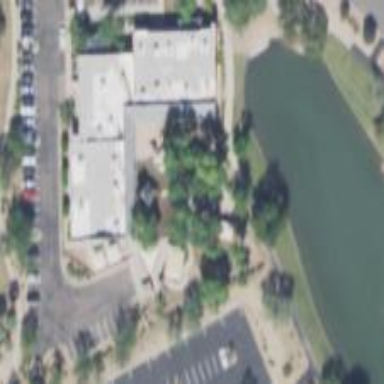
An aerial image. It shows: Kindergarten building.